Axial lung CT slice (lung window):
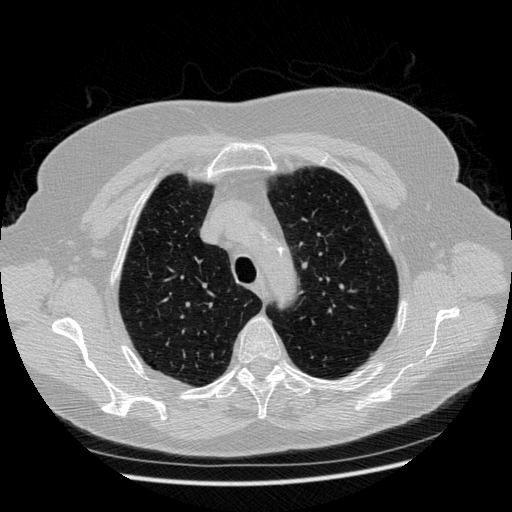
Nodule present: no